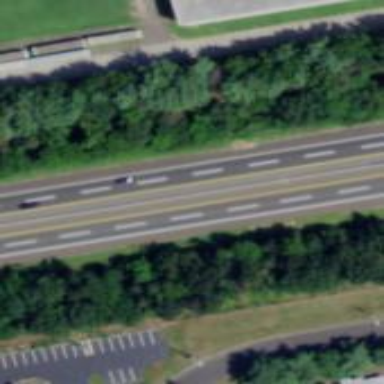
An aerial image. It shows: Urban freeway or expressway.